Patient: sex F, age 77
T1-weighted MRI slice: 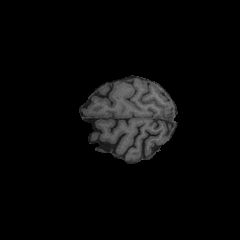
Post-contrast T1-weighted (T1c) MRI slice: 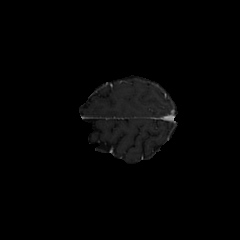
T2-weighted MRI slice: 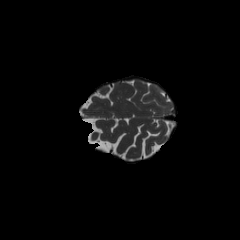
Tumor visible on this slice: no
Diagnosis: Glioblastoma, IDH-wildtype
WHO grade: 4